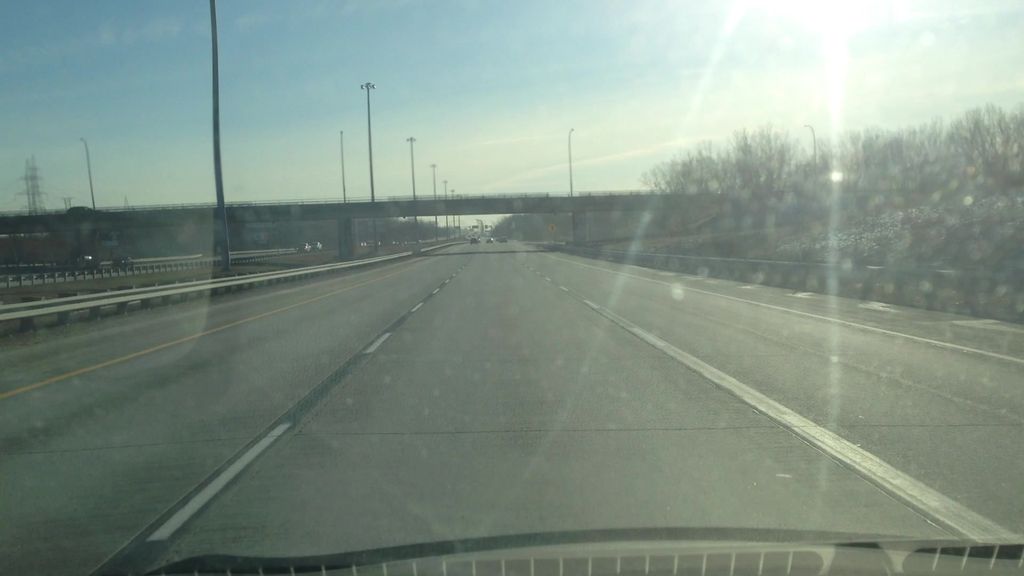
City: montreal